Question: I would like to write a file into Java archive (JAR).
What do I need to modify in my code?

'''
private void menu_savegame(ActionEvent e) {
File config = new File("config");
try {
FileWriter fw = new FileWriter(config);
fw.append(Integer.toString(level.current));
fw.append("
");
if (win){
fw.append(Integer.toString(ballCount));
}
else{
fw.append(Integer.toString(G));
}
fw.append("
");
fw.append(Integer.toString(liveLeft));
fw.flush();
} catch (IOException e1) {
e1.printStackTrace();
}
}
'''
I just would like this file to be written not to the folder, but the Game.jar file - I have there all the game resources (images).
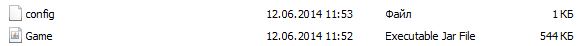
Answer: Dont forget that JAR is a typical ZIP file. In provided link you can see how it is performed.
<URL>
eventually, use external libraries like JBoss ShrinkWrap.
<URL>
good luck!